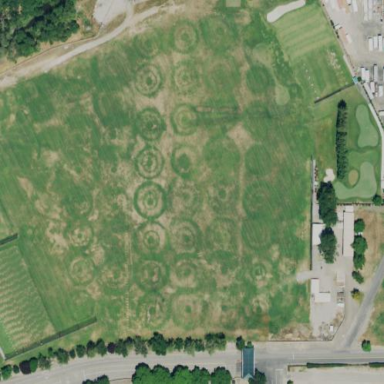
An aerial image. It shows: Grassy area designated for leisure use with golf driving range.